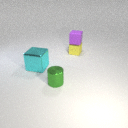
small green metal cylinder to the left of small yellow metal cube